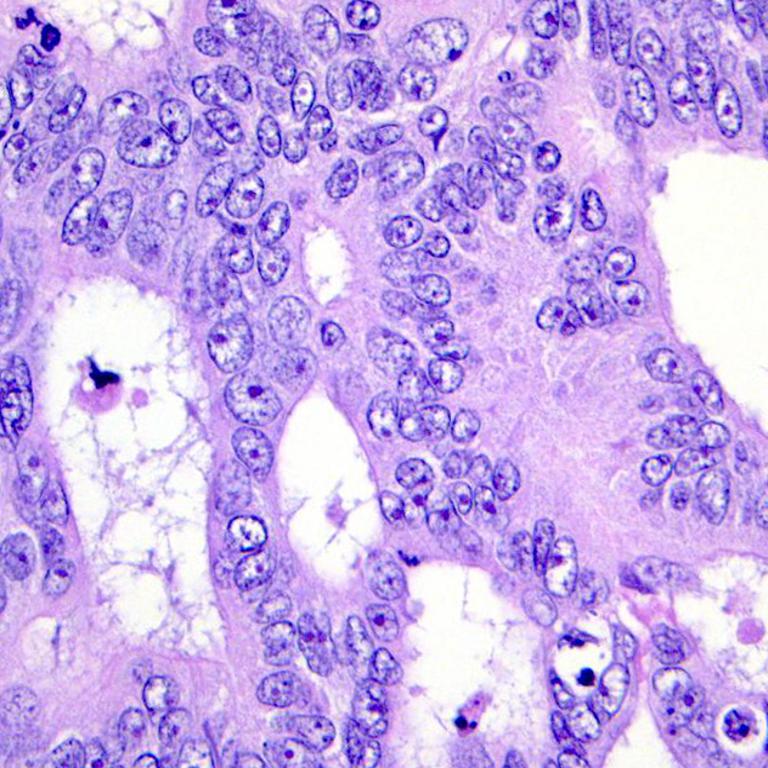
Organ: colon
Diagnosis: adenocarcinomas